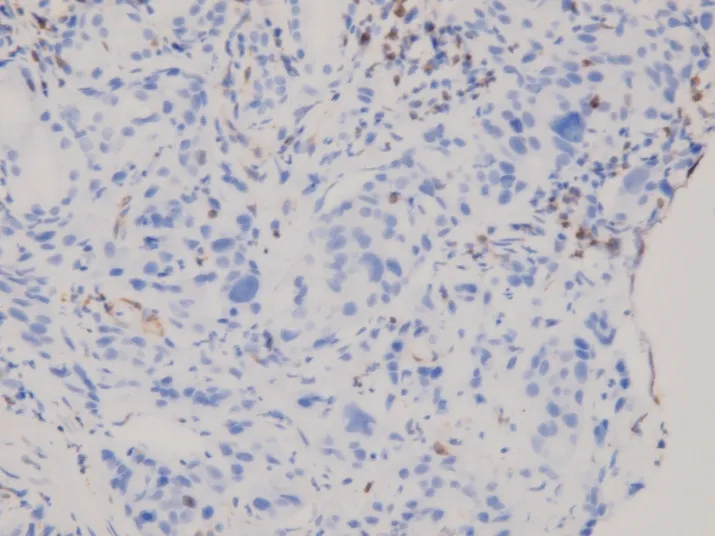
Immunohistochemical staining of Bcl-2. Negative in tumour cells; positive for tumour-infiltrating B-cells.
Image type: pathology (immunostaining)